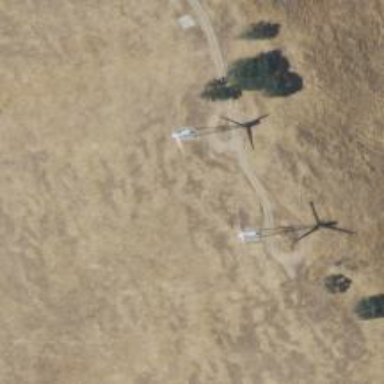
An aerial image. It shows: Wind generator with Vestas wind turbine.